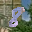
Label: 8